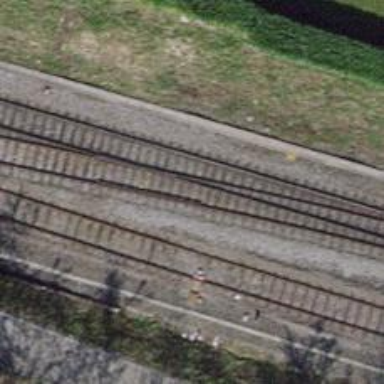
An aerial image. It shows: Single-track railway with electrified contact lines.